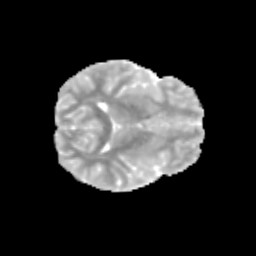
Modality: MD
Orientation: axial
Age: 13
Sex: female
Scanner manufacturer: siemens
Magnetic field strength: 3 T
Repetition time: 3.8 s
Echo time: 0.07 s